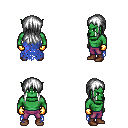
a pixel art fantasy rpg character, male body template, orc, green skin, blue tattered cape, magenta pants, white unkempt hairstyle, gold gloves, brown shoes, four views (front, back, left, right), 2x2 character sprite sheet, small pixel art, hard edges, no anti-aliasing